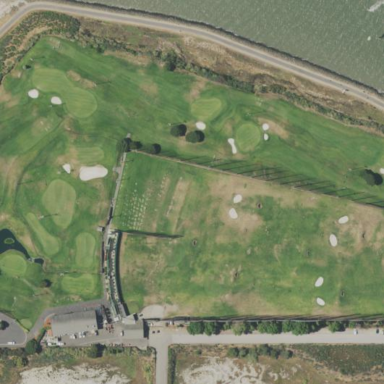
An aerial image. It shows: Grassy area used as driving range for golf.